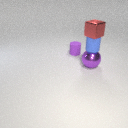
large purple metal sphere below small red metal cube